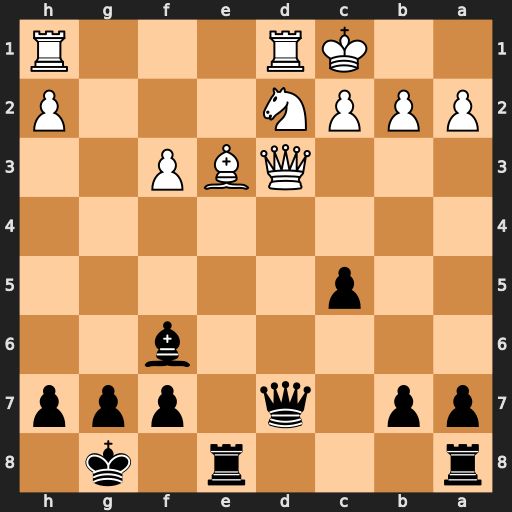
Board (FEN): r3r1k1/pp1q1ppp/5b2/2p5/8/3QBP2/PPPN3P/2KR3R
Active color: b
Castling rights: -
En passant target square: -
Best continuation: Qxd3 cxd3 Rxe3